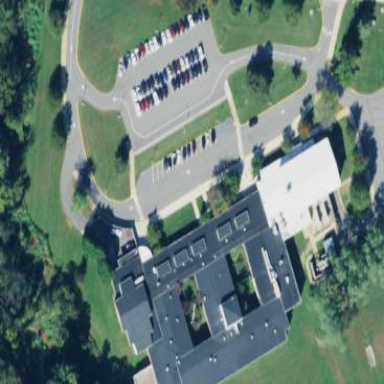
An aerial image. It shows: School building.